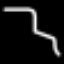
Label: squiggle